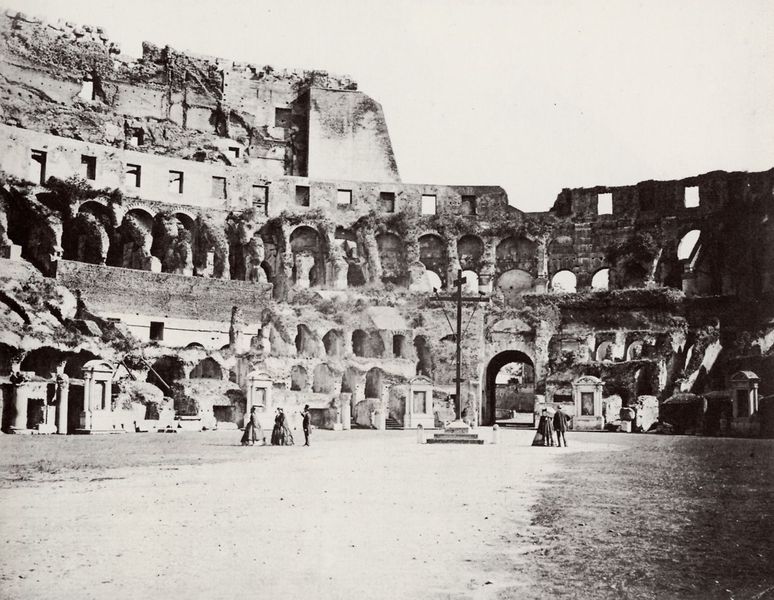
Titel: Das Innere des Colosseums gegen Osten
Künstler: Altobelli
Standort: Rom
Institution: Sammlung Piero Becchetti
Schlagwörter: dunkel, felsen, gruppe, himmel, kampf, mann, schatten, weiß, wolken, frauen, menschen, sand, damen, fenster, frau, grau, hell, hintergrund, hut, hüte, kleid, kleider, licht, männer, pfeiler, schwarz, säule, säulen, tür, rock, zylinder, alt, anzug, architektur, kleidung, mensch, sockel, stein, steine, innenraum, busch, kirche, sonne, boden, paar, personen, theater, kontrast, kreis, rund, sitz, bogen, italien, tribüne, zuschauer, mast, steinig, fels, mauer, ziegel, platz, werbung, besucher, sepia, rundbogen, romantik, treppe, kaiser, lanze, frack, wettkampf, durchgang, stufen, podest, tor, arena, ränge, foto, fotografie, bögen, ruine, gerüst, gewölbe, antike, kreuz, torbogen, beton, schwarz-weiss, waffen, zirkus, ruinen, altar, arkaden, rom, photo, fragment, gemäuer, römer, schwarz weis, löwen, grab, scharz-weiss, mauern, antik, götter, reise, rundbögen, romanik, rechteckig, zerstört, geschosse, ballustrade, spiele, fotographie, staffagefiguren, ruinös, verfallen, römisch, forum, monument, ringen, bauwerk, nischen, attika, schiessscharten, romanisch, gänge, stadion, grabmahl, zonen, architekur, bogengänge, touristen, menscen, amphitheater, circus, gladiator, gladiatoren, kolosseum, verona, kollosseum, epitaph, renovierung, sehenswürdigkeit, reifröcke, cirkus, kreiz, gedenkstätte, colosseum, kämpfe, s/w, fotograf, colloseum, marterwerkzeuge, alinar, alinari, archintektur, architekturaufnahme, halbtotale, halbtototale, kolloseum, reisefoto, ruiner, stätte, taormina, weltwunder, amphietheater, 19. jahrhundert, kreuzh, theatro